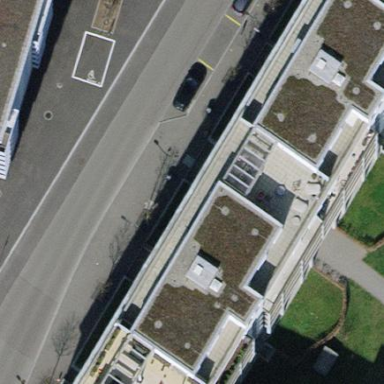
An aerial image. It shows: Flat-roofed apartment building.